Question: I am building an array, and later on wish to use the keys and values it contains.
Take a look at this screenshot

Its evident the array isn't empty. But for some reason
neither
'''
console.log(key)
'''
nor
'''
$("a[href="+key+"]").append("<span class="badge pull-right">"+value+"</span>")
'''
Are printing anything..
Hope you can help ^^
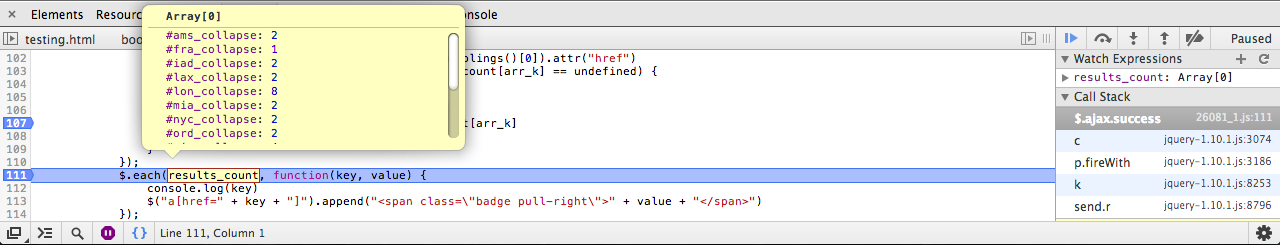
Answer: Your problem is that 'results_count' is an array. In JavaScript, arrays can have numeric keys. Any other property is not counted.
So if you did:
'''
var results_count = [];
results_count.myKey = 6;
'''
Then 'results_count.length' would still be '0', and '$.each' loops would think it's "blank".
You need to declare 'results_count' as an object! JavaScript doesn't have "associative arrays", it has objects.
Do something like this:
'''
var results_count = {};
results_count.myKey = 6;
'''
Then, your '$.each' would work as you expect.